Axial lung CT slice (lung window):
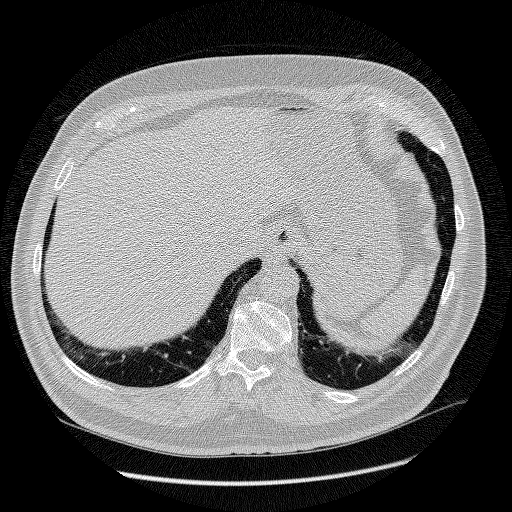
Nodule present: no